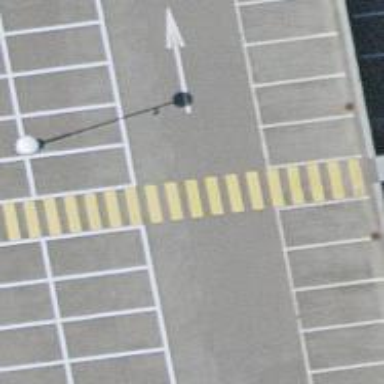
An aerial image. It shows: Zebra crossing on the road.